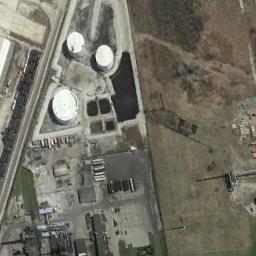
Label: storage_tank